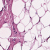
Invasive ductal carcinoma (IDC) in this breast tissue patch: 0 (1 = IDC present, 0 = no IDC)